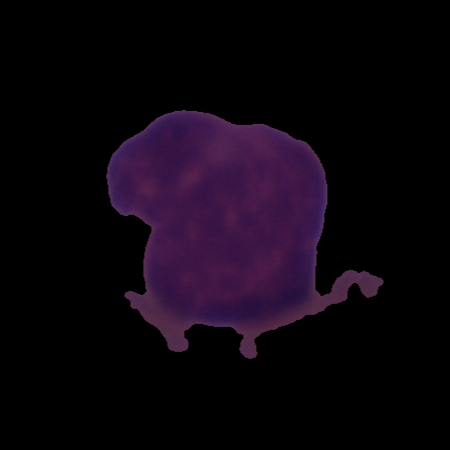
Label: cancer